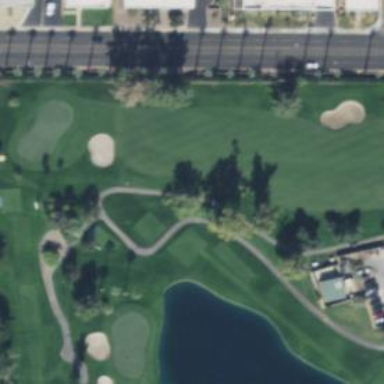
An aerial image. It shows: Path designated for golf carts.